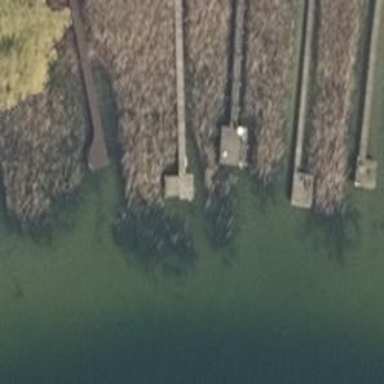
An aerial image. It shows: Man-made pier.